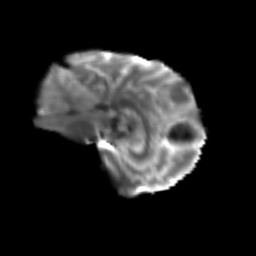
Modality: T2w
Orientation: sagittal
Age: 67
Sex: female
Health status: ill
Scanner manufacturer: siemens
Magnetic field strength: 3 T
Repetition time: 8.7 s
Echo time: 0.11 s